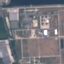
Label: Industrial